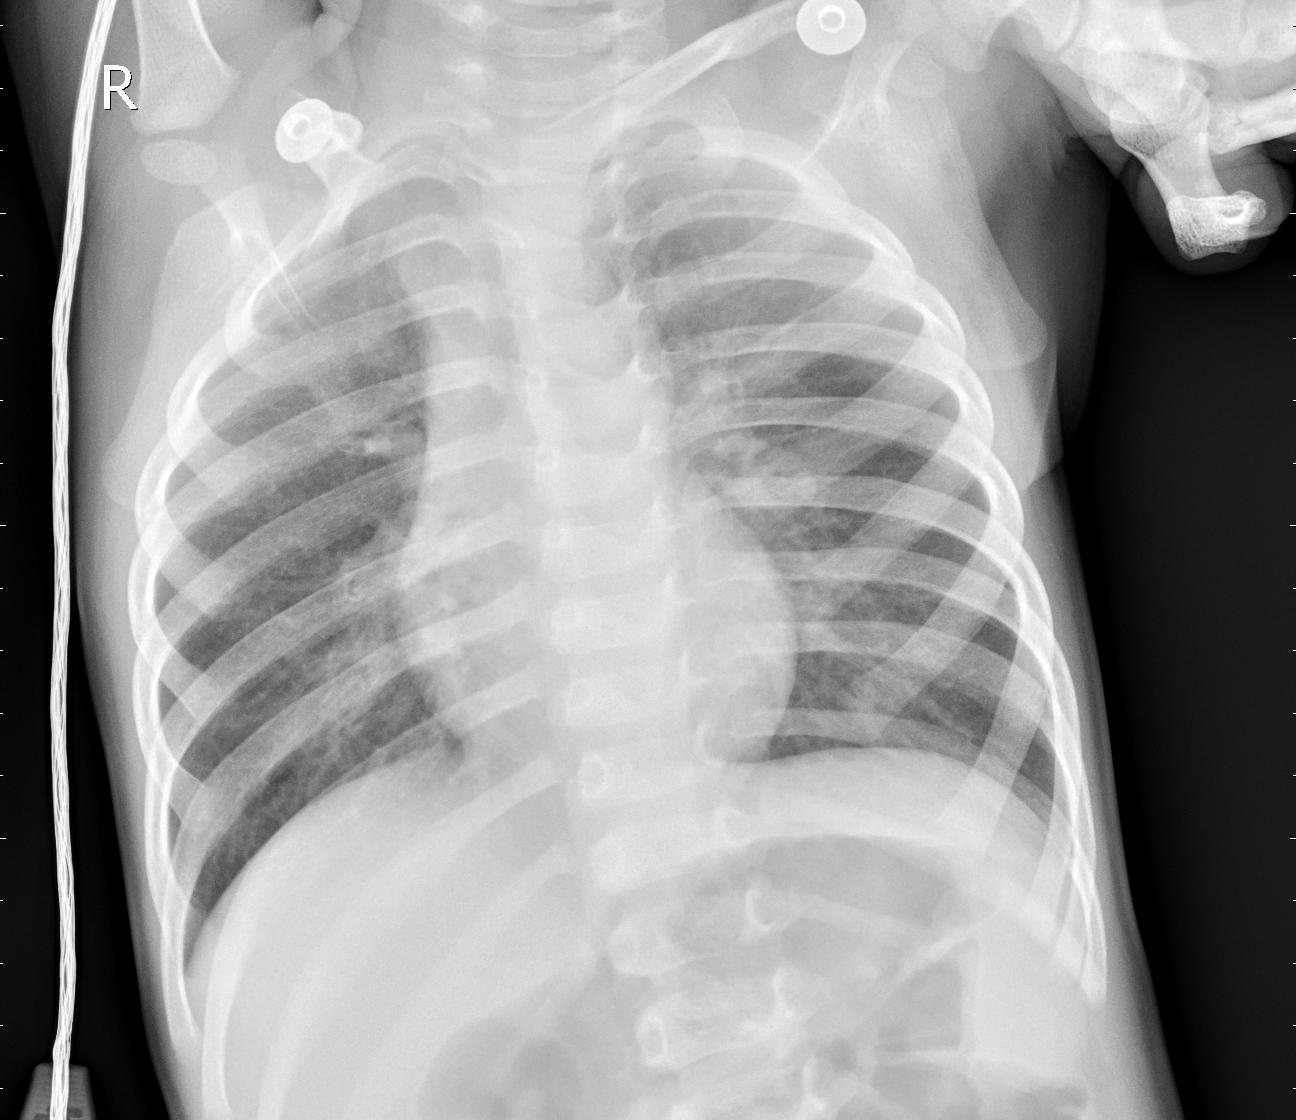
Diagnosis: PNEUMONIA